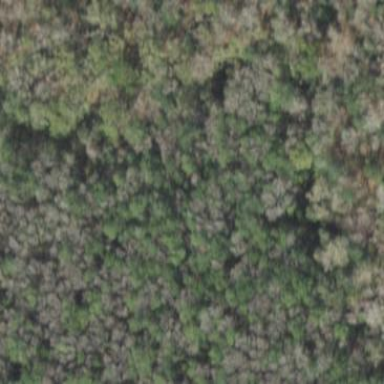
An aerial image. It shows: Beautiful woodland area.